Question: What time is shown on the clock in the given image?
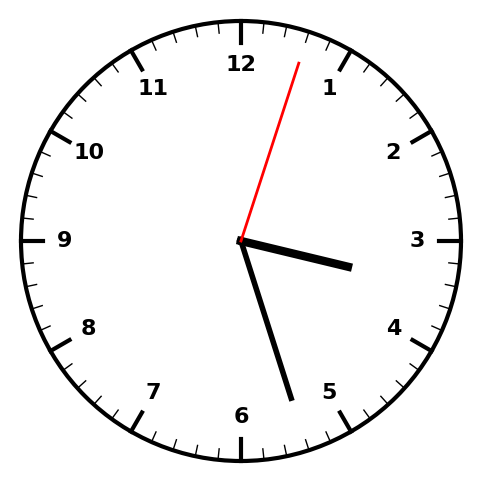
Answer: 03:27:03